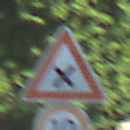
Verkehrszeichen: KreuzungOderEinmuendung
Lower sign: Geschwindigkeit10
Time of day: MorningAfternoon
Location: Outdoor (Urban)
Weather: PartlyCloudy
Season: NotSpecified
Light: Natural